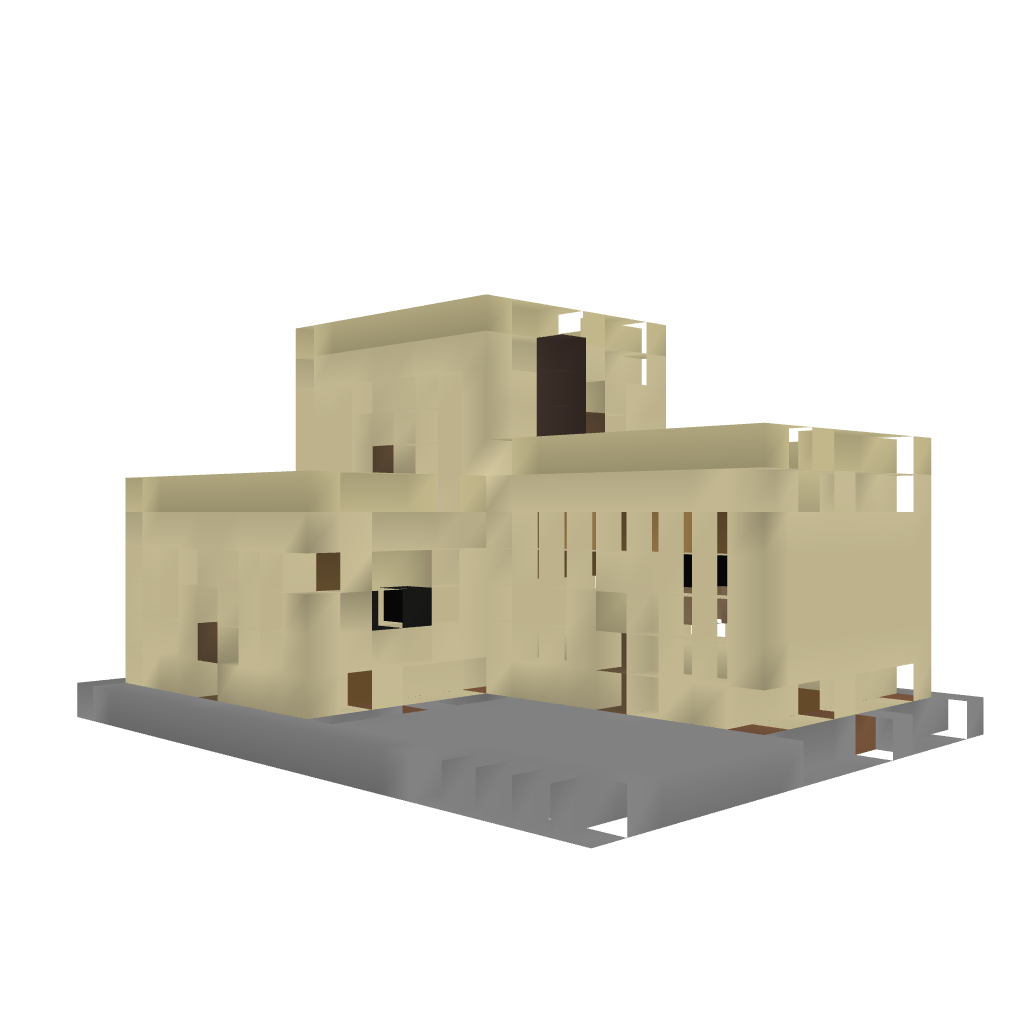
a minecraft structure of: Adobe House